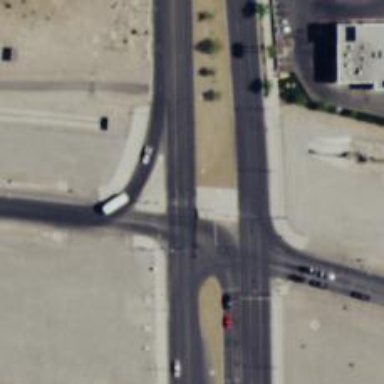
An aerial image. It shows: Solid stop line on the road.